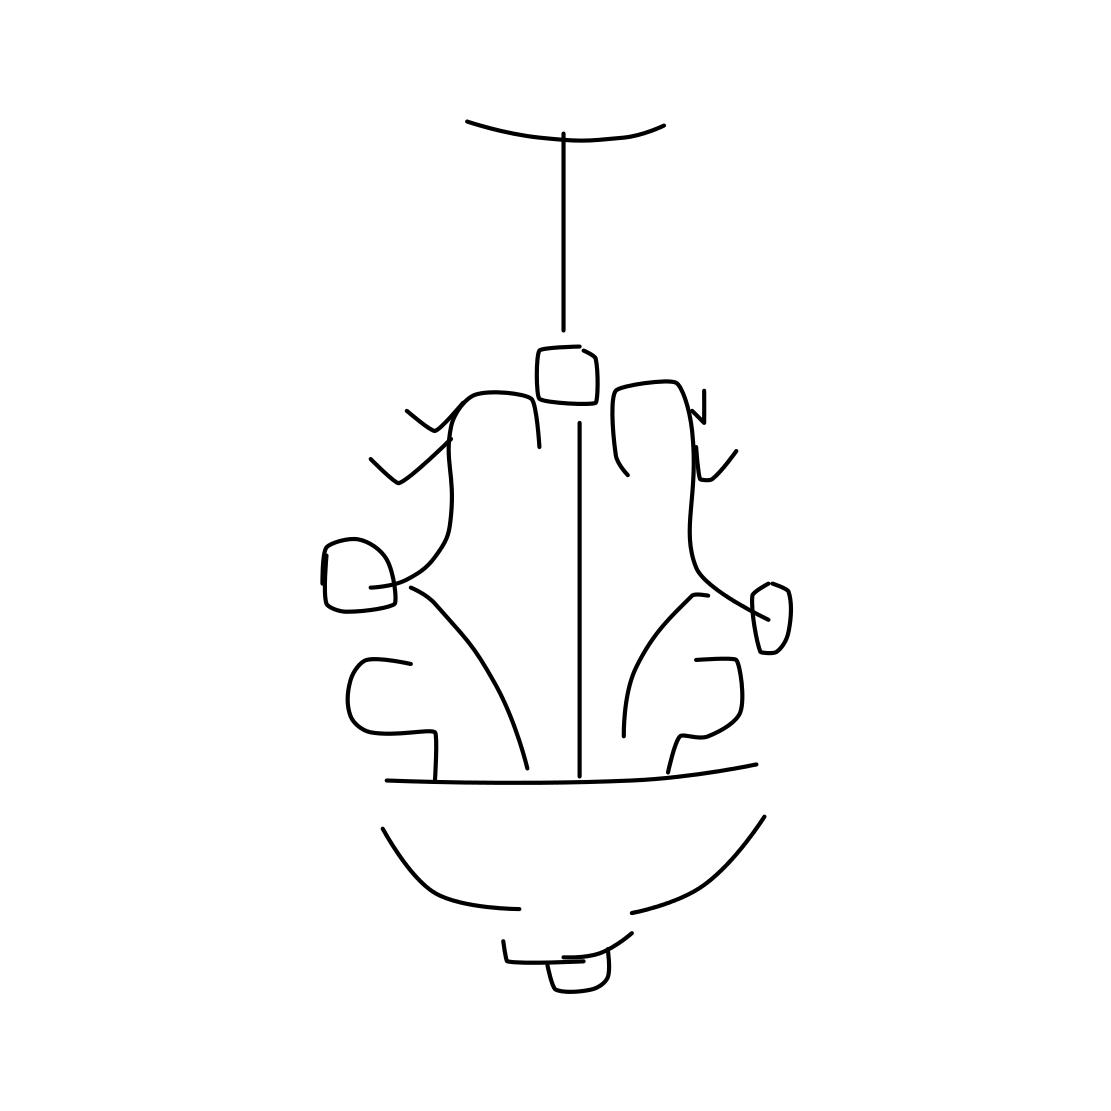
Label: chandelier